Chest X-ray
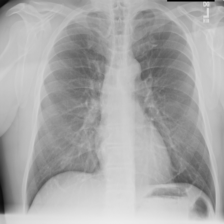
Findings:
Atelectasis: negative
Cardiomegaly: negative
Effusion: negative
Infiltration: negative
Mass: negative
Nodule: negative
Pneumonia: negative
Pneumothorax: negative
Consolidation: negative
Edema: negative
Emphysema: negative
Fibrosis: negative
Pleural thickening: negative
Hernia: negative